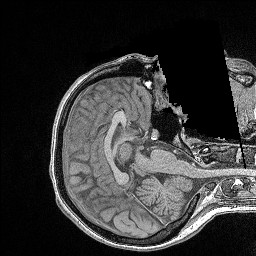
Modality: FLASH
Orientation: axial
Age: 24
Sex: female